Question: I created a website modul with PHP, MySQL, Bootstrap modal and Jquery. I have 4 checkboxes with datas. I store the datas in database. If the customer selects 2 checkboxes, a bootstrap modal appears with the relations between the 2 selection. It's actually works, but the modal shows the data several times.
In this case, computer1 is connected to computer3, which connected to computer4. So if I select computer1 and computer4, it shows the relations correctly, but several times:

'''
$(document).ready(function() {
$('#checkBtn').click(function getElementRelation(element1, element2) {
var ele = document.getElementsByName("case");
var modal = document.getElementById("modaldata");
var hu = document.getElementsByName("hu");
var hu2 = document.getElementsByName("hu2");
if (modal.innerHTML === "") // if no relation is detected yet put start element
{
modal.innerHTML += element1;
}
//loop in data (this shows datas several times)
for (var i = 0; i < ele.length; i++) {
if (hu[i].innerHTML === element1) //if data = element 1 then put related element
{
modal.innerHTML += hu[i].innerHTML + "--->" + hu2[i].innerHTML + " ";
if (hu2[i].innerHTML !== element2) //if related element != end element call function to get relation between related element and end element
{
getElementRelation(hu2[i].innerHTML, element2);
}
}
}
var start = ""; //hold start element
var end = ""; //hold end element
for (var i = 0; i < ele.length; i++) {
if (ele[i].checked === true) {
if (start === "") {
start = hu[i].innerHTML; //set start element
} else {
end = hu[i].innerHTML; //set end element
}
}
}
checked = $("input[type=checkbox]:checked").length === 2;
if (!checked) {
alert("You must check 2 checkbox!");
return false;
} else {
getElementRelation(start, end);
}
});
});
'''
'''
<script src="https://ajax.googleapis.com/ajax/libs/jquery/3.1.1/jquery.min.js"></script>
<link rel="stylesheet" href="https://maxcdn.bootstrapcdn.com/bootstrap/3.3.7/css/bootstrap.min.css" />
<script src="https://maxcdn.bootstrapcdn.com/bootstrap/3.3.7/js/bootstrap.min.js"></script>
<!-- Checkboxes -->
<div class="container">
<div class="row">
<div class="col-sm-6">
<table class="table table-striped table-bordered">
<thead>
<tr>
<th></th>
<th>Name</th>
<th>Connect</th>
</tr>
</thead>
<tbody>
<tr>
<!-- Checkboxes -->
<td><input type="checkbox" name="case"></td>
<td><p name="hu" value="Computer1">Computer1</p></td>
<td><p name="hu2" value="Computer3">Computer3</p></td>
</tr>
<tr>
<td><input type="checkbox" name="case"></td>
<td><p name="hu" value="Computer2">Computer2</p></td>
<td></td>
</tr>
<tr>
<td><input type="checkbox" name="case"></td>
<td><p name="hu" value="Computer3">Computer3</p></td>
<td><p name="hu2" value="Computer4">Computer4</p></td>
</tr>
<tr>
<td><input type="checkbox" name="case"></td>
<td><p name="hu" value="Computer4">Computer4</p></td>
<td></td>
</tr>
</tbody>
</table>
</div>
</div>
</div>
<!-- Input button -->
<div class="container">
<div class="row">
<div class="col-sm-12">
<input type="button" id="checkBtn" value="View" data-toggle="modal" data-target="#myModal" class="btn btn-info">
</div>
</div>
</div>
<!-- Modal -->
<div id="myModal" class="modal fade" role="dialog">
<div class="modal-dialog modal-sm">
<div class="modal-content">
<div class="modal-header">
<h4 class="modal-title">Title</h4>
<button type="button" class="close" data-dismiss="modal">&times;</button>
</div>
<div class="modal-body" id="modaldata">
</div>
<div class="modal-footer">
<button type="button" class="btn btn-success" data-dismiss="modal">Close</button>
</div>
</div>
</div>
</div>
'''
Select Computer1 and Computer3 and shows data several times
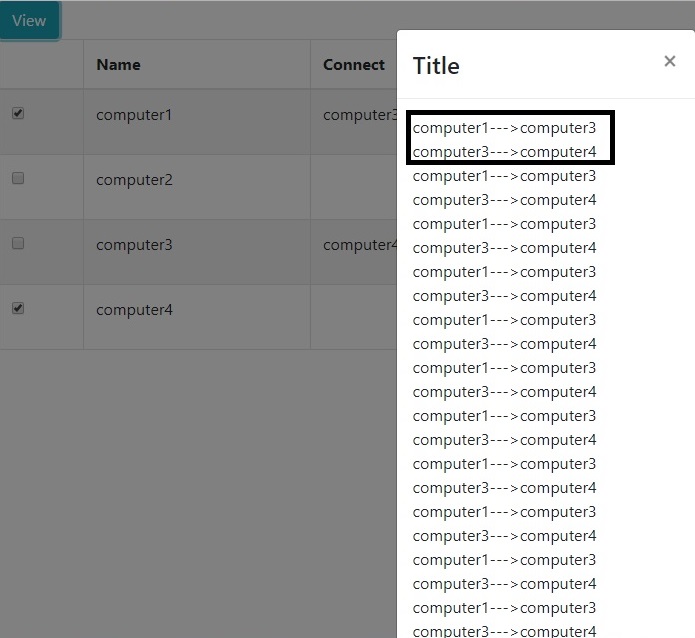
Answer: First, the paragraph tag does not have any attributes 'name' or 'value'. If you want to create new attributes, use <URL>.
To make the subsequent JS code easier, we will add these attributes to the 'input' element. For example,
'''
<tr>
<td><input type="checkbox" name="case" data-name="Computer1" data-connect="Computer3"></td>
<td>Computer1</td>
<td>Computer3</td>
</tr>
'''
Second, your JS code was kind of confusing. My guess as to why you are getting duplicate results is because you are recursively calling 'getElementRelation()'.
I would simplify your code as below
'''
$(function() {
// cache jQuery objects that we will be re-using
var checkBoxes = $("input[name=case]");
var myModal = $("#myModal");
// get all relationships i.e. key = name, value = connect or null
var relations = {};
checkBoxes.each(function () {
relations[this.dataset.name] = this.dataset.connect;
});
// when the getElementRelation() function is called normally, it is expected
// to have 2 arguments (element1 and element2);
// but as an event handler it will have 1 argument (Event object)
$('#checkBtn').click(function getElementRelation(e) {
// get checked checkboxes
var checkedBoxes = checkBoxes.filter(":checked");
// validate first
if (checkedBoxes.length != 2) {
alert("You must check 2 checkbox!");
return false;
}
// build modal body
var html = '';
var current = checkedBoxes[0].dataset.name,
end = checkedBoxes[1].dataset.name;
while (current) {
html += current;
// check if it is connected
var next = relations[current];
// if it is not connected, stop
if (!next) {
html = 'Not related';
break;
}
// otherwise append HTML
html += ' -> ' + next + '<br>';
// if it is the end, stop
if (next == end) break;
// you may want to delete the key to avoid any infinite loop in case
// delete relations[current];
// start over using connected one
current = next;
}
// update modal
myModal.find('.modal-body').html(html);
// open the modal dynamically once it is ready
myModal.modal('show');
});
});
'''
One last thing, back in your HTML, remove 'data-toggle="modal"' and 'data-target="#myModal"' as we are <URL>.
'''
$(function() {
// cache jQuery objects that we will be re-using
var checkBoxes = $("input[name=case]");
var myModal = $("#myModal");
// get all relationships i.e. key = name, value = connect or null
var relations = {};
checkBoxes.each(function() {
relations[this.dataset.name] = this.dataset.connect;
});
$('#checkBtn').click(function() {
// get checked checkboxes
var checkedBoxes = checkBoxes.filter(":checked");
// validate first
if (checkedBoxes.length != 2) {
alert("You must check 2 checkbox!");
return false;
}
// build modal body
var html = '';
var current = checkedBoxes[0].dataset.name, // start with
end = checkedBoxes[1].dataset.name; // end with
while (current) {
html += current;
// check if it is connected
var next = relations[current];
// if it is not connected, stop
if (!next) {
html = 'Not related';
break;
}
// otherwise append HTML
html += ' -> ' + next + '<br>';
// if it is the end, stop
if (next == end) break;
// start over using connected one
current = next;
}
// update modal
myModal.find('.modal-body').html(html);
// open the modal dynamically once it is ready
myModal.modal('show');
});
});
'''
'''
<script src="https://ajax.googleapis.com/ajax/libs/jquery/3.1.1/jquery.min.js"></script>
<link rel="stylesheet" href="https://maxcdn.bootstrapcdn.com/bootstrap/3.3.7/css/bootstrap.min.css" />
<script src="https://maxcdn.bootstrapcdn.com/bootstrap/3.3.7/js/bootstrap.min.js"></script>
<!-- Checkboxes -->
<div class="container">
<div class="row">
<div class="col-sm-6">
<table class="table table-striped table-bordered">
<thead>
<tr>
<th></th>
<th>Name</th>
<th>Connect</th>
</tr>
</thead>
<tbody>
<tr>
<td><input type="checkbox" name="case" data-name="Computer1" data-connect="Computer3"></td>
<td>Computer1</td>
<td>Computer3</td>
</tr>
<tr>
<td><input type="checkbox" name="case" data-name="Computer2"></td>
<td>Computer2</td>
<td></td>
</tr>
<tr>
<td><input type="checkbox" name="case" data-name="Computer3" data-connect="Computer4"></td>
<td>Computer3</td>
<td>Computer4</td>
</tr>
<tr>
<td><input type="checkbox" name="case" data-name="Computer4"></td>
<td>Computer4</td>
<td></td>
</tr>
</tbody>
</table>
</div>
</div>
</div>
<!-- Input button -->
<div class="container">
<div class="row">
<div class="col-sm-12">
<input type="button" id="checkBtn" value="View" class="btn btn-info">
</div>
</div>
</div>
<!-- Modal -->
<div id="myModal" class="modal fade" role="dialog">
<div class="modal-dialog modal-sm">
<div class="modal-content">
<div class="modal-header">
<h4 class="modal-title">Title</h4>
<button type="button" class="close" data-dismiss="modal">&times;</button>
</div>
<div class="modal-body" id="modaldata">
</div>
<div class="modal-footer">
<button type="button" class="btn btn-success" data-dismiss="modal">Close</button>
</div>
</div>
</div>
</div>
'''